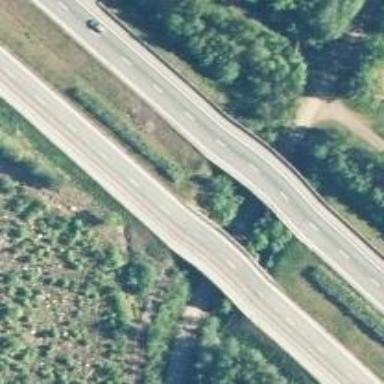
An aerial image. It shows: Asphalt bridge over motorway.